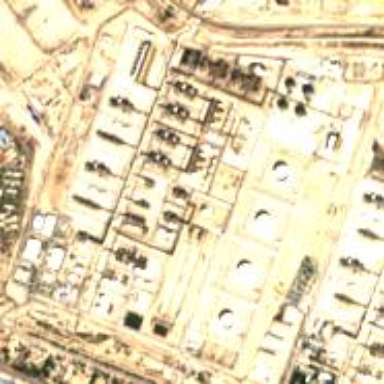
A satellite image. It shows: Industrial area with refinery.